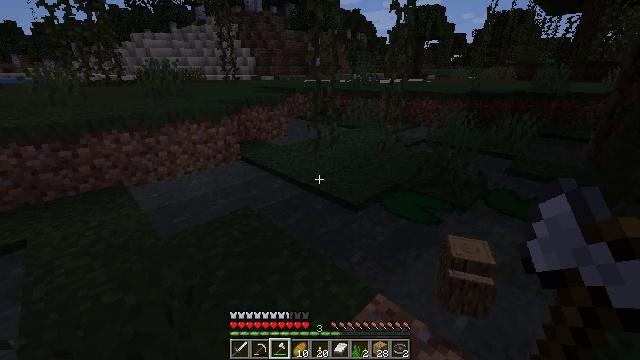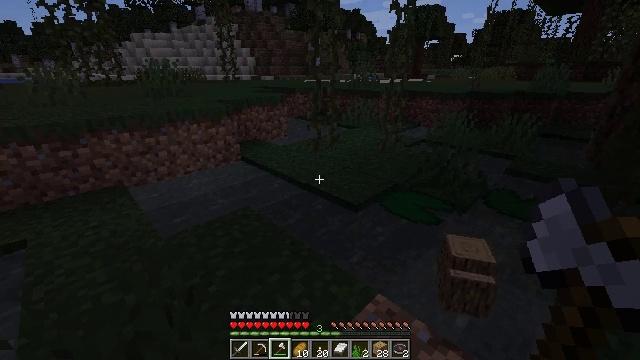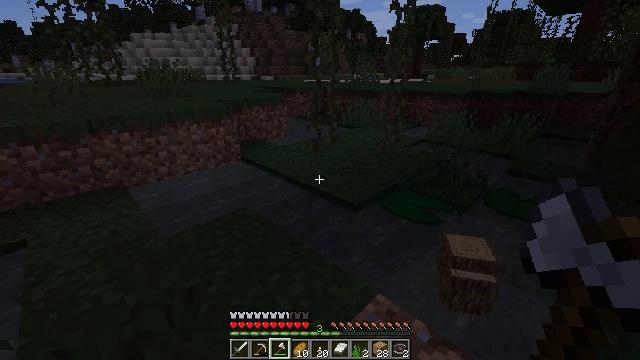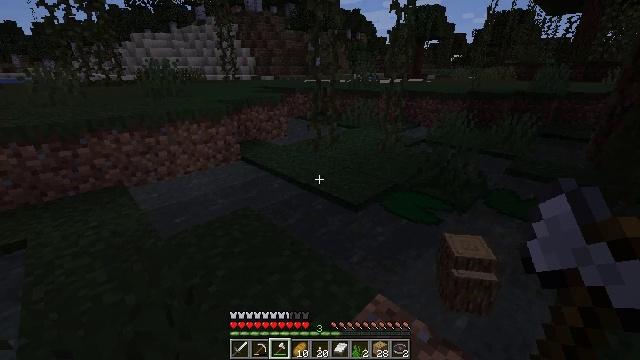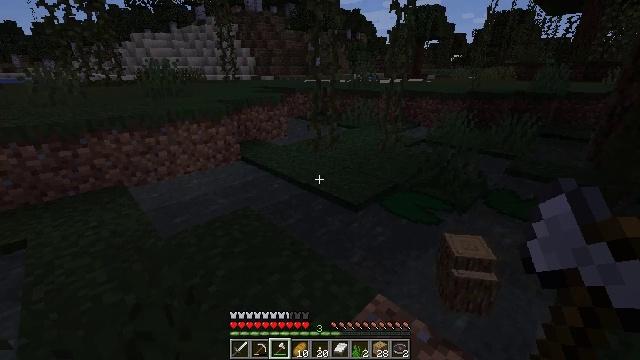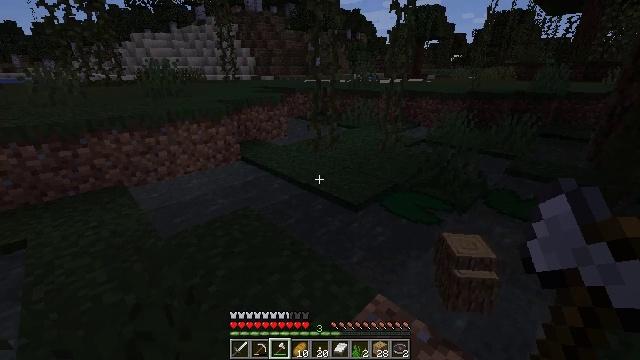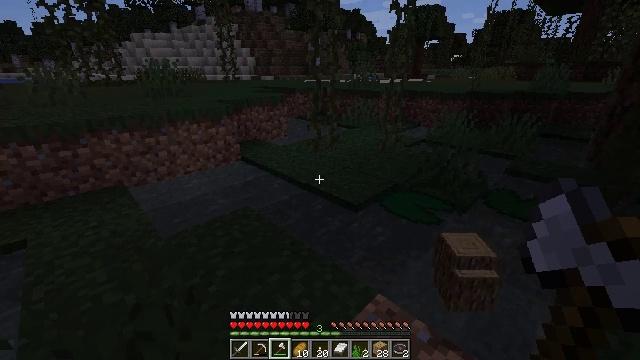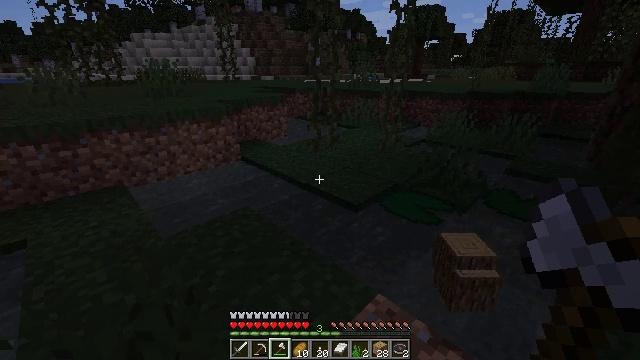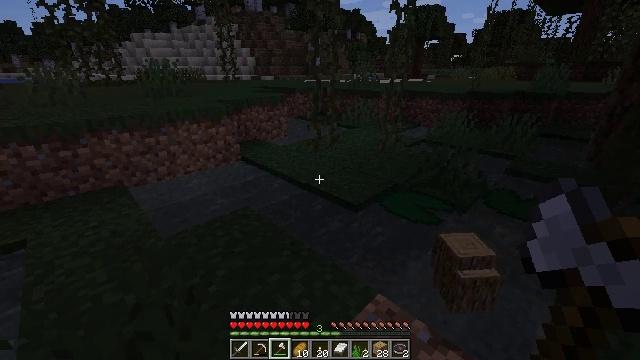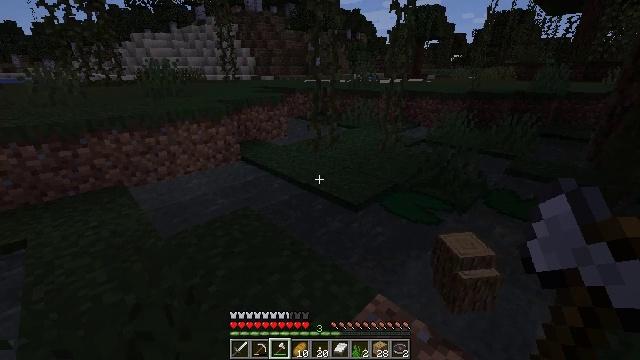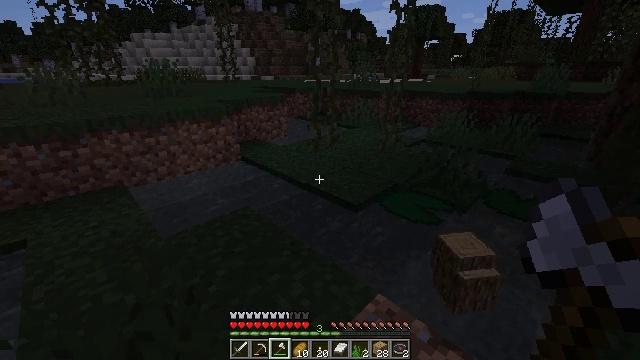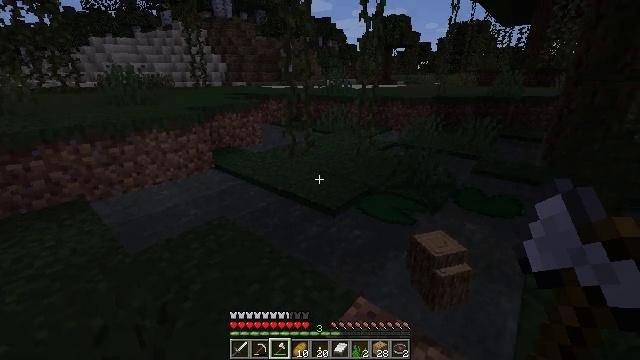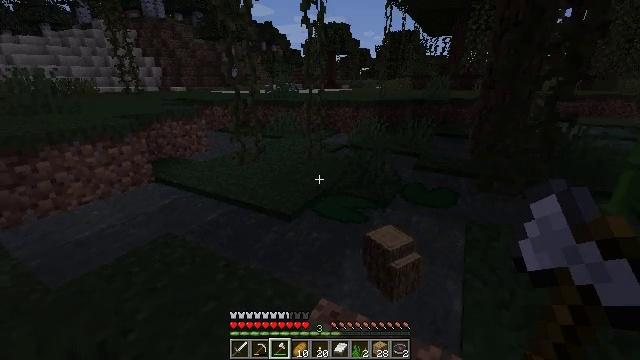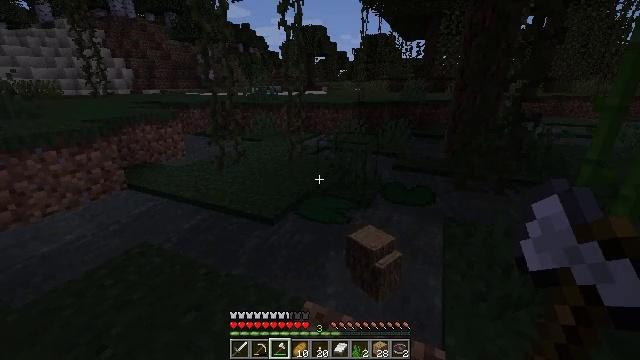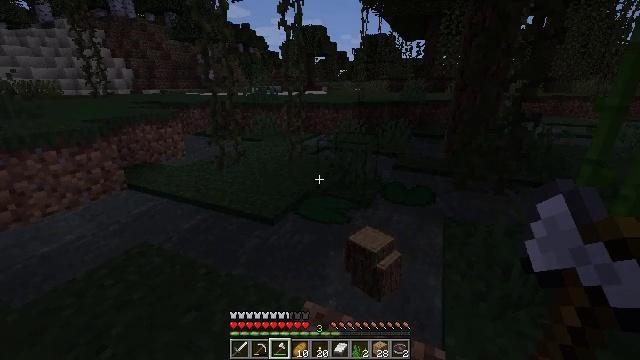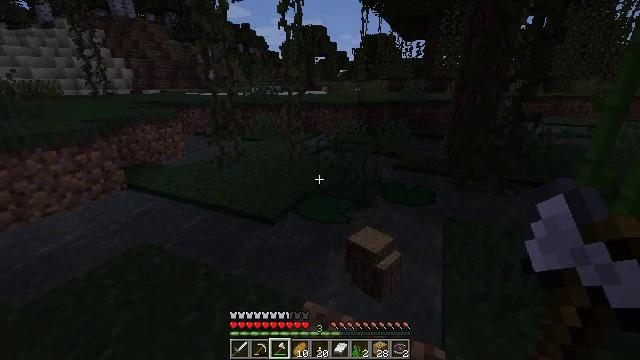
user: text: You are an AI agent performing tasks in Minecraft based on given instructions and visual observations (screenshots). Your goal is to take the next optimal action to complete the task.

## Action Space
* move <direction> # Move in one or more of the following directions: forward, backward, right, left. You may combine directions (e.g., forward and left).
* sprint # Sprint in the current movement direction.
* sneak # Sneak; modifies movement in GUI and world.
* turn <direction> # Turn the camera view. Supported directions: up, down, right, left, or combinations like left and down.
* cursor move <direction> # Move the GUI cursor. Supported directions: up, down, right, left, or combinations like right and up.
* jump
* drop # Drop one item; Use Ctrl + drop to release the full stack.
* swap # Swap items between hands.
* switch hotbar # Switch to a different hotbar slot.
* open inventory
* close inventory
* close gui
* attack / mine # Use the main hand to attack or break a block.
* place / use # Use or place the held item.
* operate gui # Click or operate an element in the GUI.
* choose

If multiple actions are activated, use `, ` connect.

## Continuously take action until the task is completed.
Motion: motion action
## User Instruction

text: Remove a ladder from the inventory.
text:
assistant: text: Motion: no_op
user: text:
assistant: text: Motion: no_op
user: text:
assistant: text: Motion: no_op
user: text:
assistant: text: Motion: no_op
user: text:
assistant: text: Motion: no_op
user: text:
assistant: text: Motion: no_op
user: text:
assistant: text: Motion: no_op
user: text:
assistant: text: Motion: no_op
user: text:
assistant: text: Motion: no_op
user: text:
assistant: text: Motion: no_op
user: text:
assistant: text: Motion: turn right and up
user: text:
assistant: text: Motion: turn right
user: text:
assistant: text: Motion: turn right
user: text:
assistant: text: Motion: no_op
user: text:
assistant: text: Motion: no_op
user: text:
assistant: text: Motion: no_op
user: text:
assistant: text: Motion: no_op
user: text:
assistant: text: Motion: no_op
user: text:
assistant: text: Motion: no_op
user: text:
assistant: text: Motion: no_op
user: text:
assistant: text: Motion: no_op
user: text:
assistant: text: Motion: no_op
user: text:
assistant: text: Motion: no_op
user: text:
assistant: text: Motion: no_op
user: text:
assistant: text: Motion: no_op
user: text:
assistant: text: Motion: no_op
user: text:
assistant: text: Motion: no_op
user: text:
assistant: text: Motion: close inventory
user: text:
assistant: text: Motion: close inventory
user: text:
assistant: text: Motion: close inventory